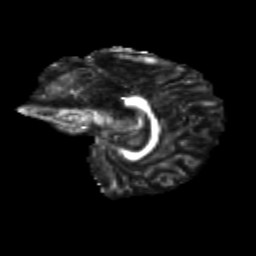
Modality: FA
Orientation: sagittal
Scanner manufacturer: siemens
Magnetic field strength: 3 T
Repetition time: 9.2 s
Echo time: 0.084 s